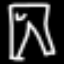
Label: pants